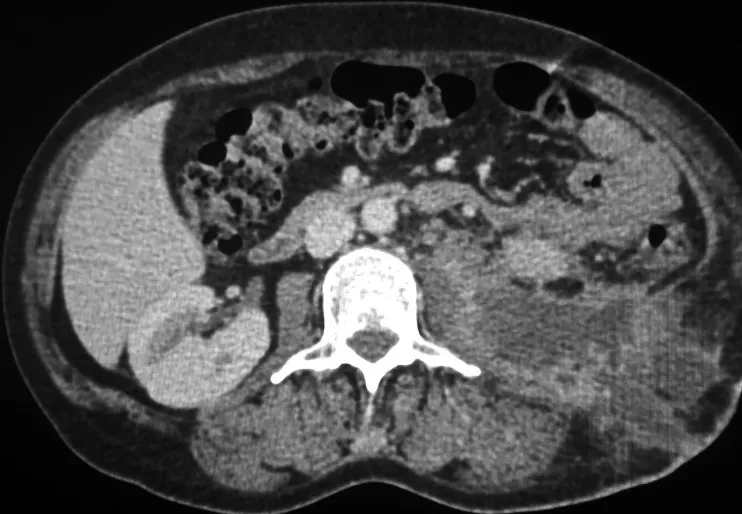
Sagittal section of CT of the abdomen showing large retroperitoneal and subcutaneous pus collection arising from the left kidney.
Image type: radiology (ct)